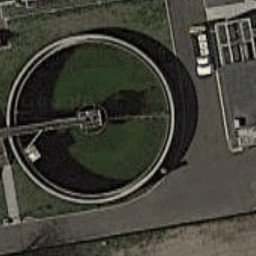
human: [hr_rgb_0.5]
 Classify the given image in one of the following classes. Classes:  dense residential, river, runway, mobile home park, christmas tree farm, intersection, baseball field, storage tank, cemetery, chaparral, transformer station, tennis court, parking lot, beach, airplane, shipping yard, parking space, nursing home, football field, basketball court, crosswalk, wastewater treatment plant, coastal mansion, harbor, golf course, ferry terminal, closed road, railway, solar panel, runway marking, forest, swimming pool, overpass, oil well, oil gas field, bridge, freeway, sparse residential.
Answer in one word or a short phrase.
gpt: wastewater treatment plant